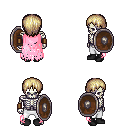
a pixel art fantasy rpg character, male body template, skeleton, pink tattered cape, white pants, white blonde plain hairstyle, leather bracers, black shoes, shield, four views (front, back, left, right), 2x2 character sprite sheet, small pixel art, hard edges, no anti-aliasing